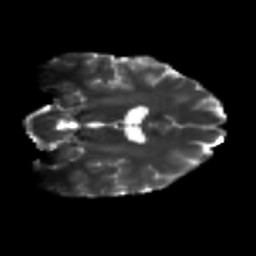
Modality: T2w
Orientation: coronal
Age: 21
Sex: male
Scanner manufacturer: siemens
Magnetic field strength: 3 T
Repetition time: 3.5 s
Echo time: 0.113 s